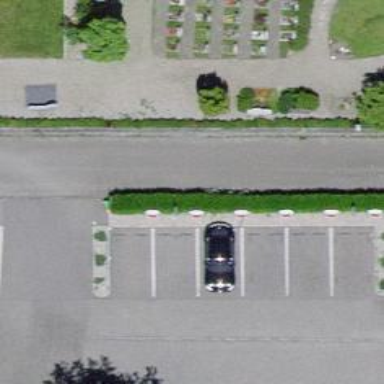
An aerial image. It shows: Charging station.